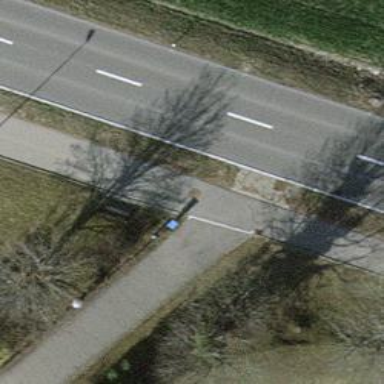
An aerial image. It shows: Brown bench in the vicinity.